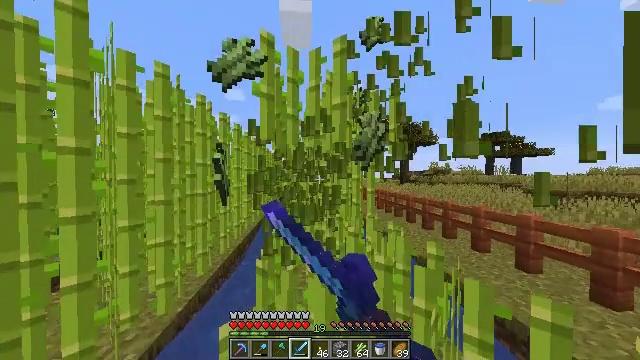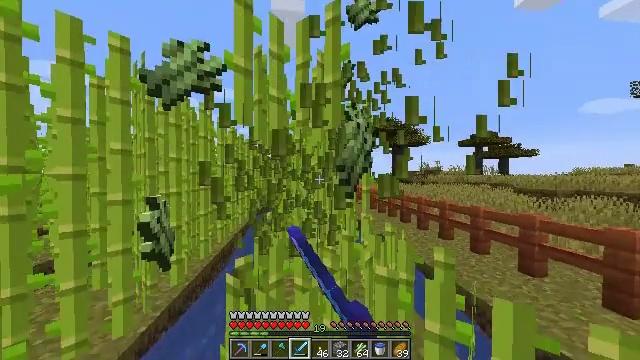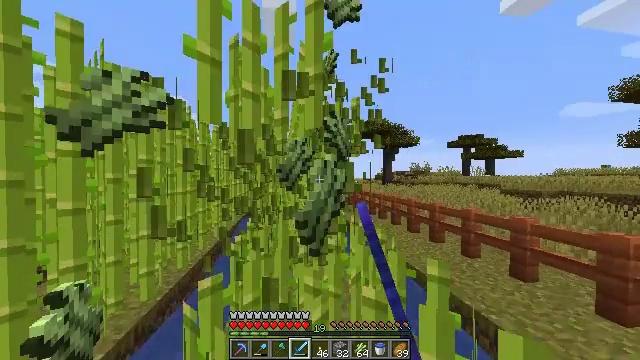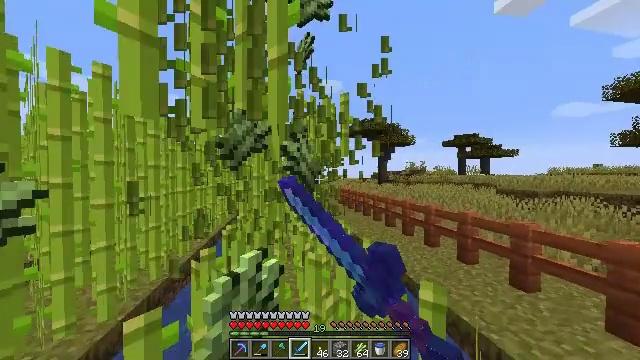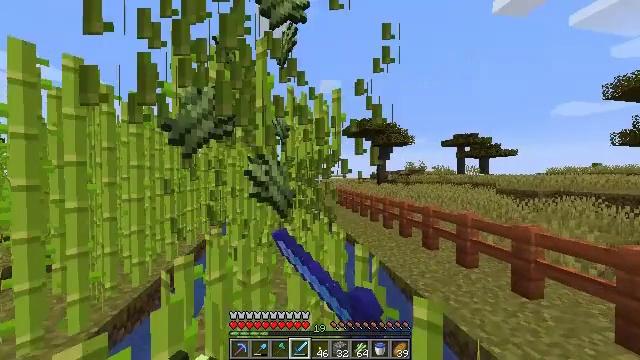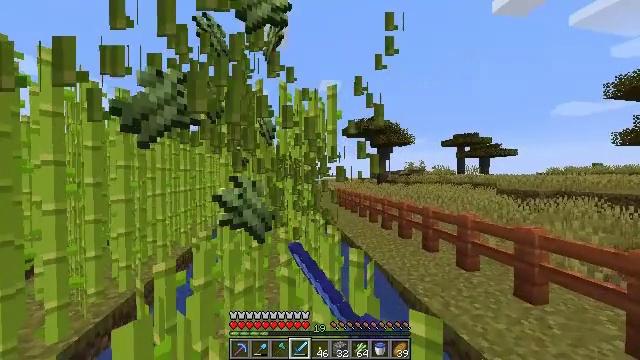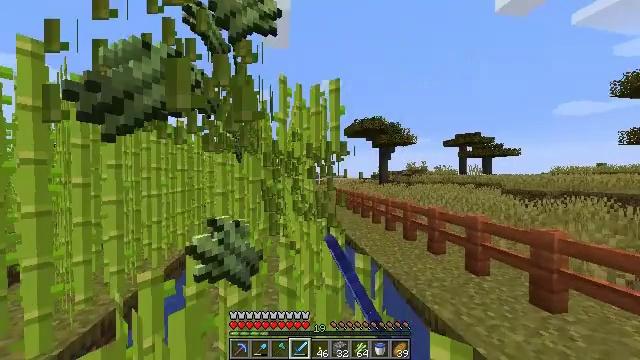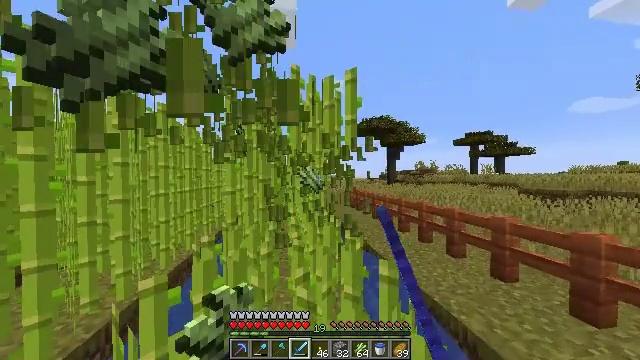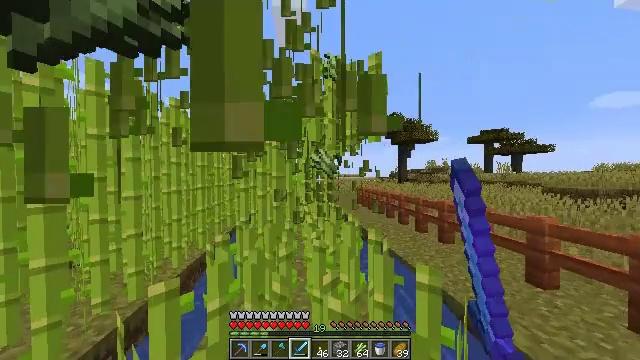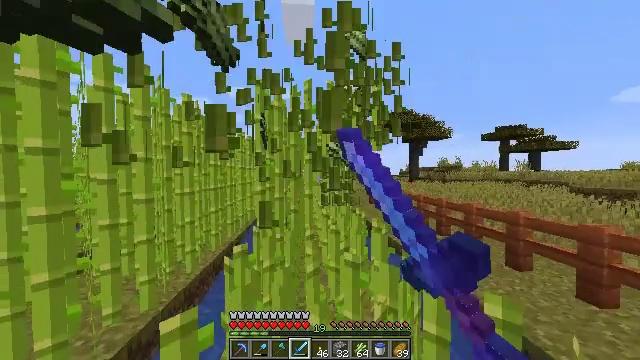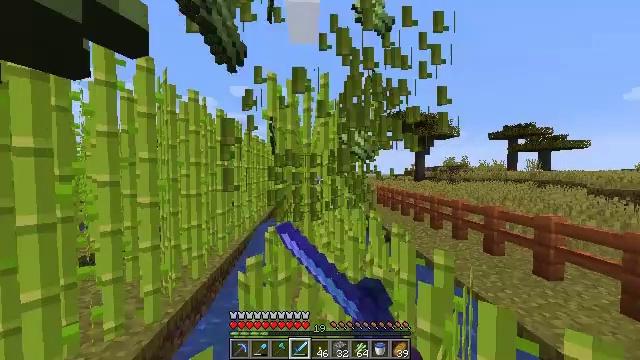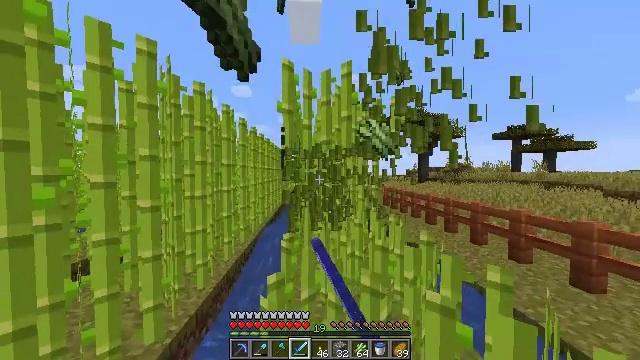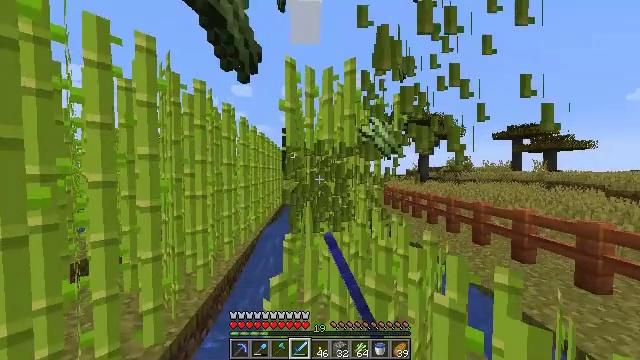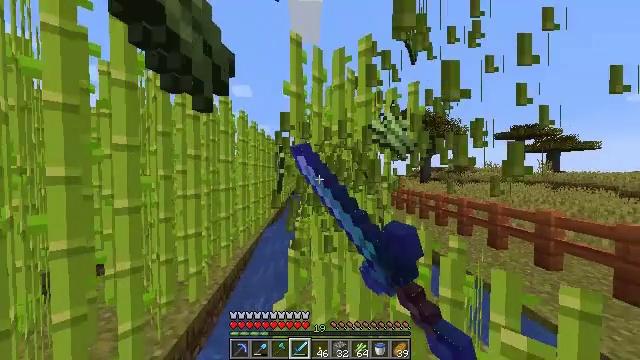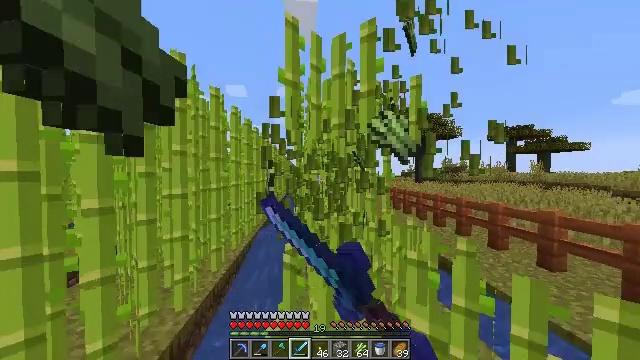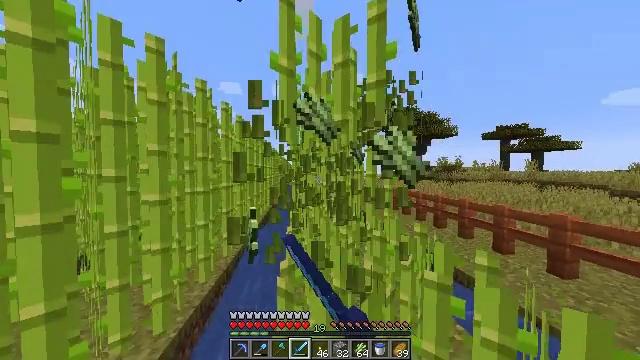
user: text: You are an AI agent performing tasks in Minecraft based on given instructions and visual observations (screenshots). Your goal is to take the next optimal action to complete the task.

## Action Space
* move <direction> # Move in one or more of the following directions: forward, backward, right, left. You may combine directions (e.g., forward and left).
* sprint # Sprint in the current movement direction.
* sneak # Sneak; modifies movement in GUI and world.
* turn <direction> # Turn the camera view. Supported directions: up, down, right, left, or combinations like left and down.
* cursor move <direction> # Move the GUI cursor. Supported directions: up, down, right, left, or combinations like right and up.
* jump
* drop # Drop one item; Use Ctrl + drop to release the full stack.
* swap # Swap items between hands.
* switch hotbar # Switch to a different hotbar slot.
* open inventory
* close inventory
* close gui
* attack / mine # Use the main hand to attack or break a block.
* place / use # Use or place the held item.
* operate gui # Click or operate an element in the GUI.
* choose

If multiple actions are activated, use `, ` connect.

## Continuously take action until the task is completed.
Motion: motion action
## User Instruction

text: Gather sugar cane for crafting.
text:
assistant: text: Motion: move forward and move right, sprint, turn right, attack / mine
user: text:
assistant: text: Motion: move forward and move right, sprint, turn right, attack / mine
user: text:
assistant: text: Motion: move forward and move right, sprint, attack / mine
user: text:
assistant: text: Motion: move forward and move right, sprint, attack / mine
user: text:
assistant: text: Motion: move forward and move left, sprint, attack / mine
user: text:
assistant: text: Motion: move forward and move left, sprint, attack / mine
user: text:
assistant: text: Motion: move forward and move left, sprint, turn left, attack / mine
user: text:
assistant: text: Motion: move forward and move left, sprint, turn left, attack / mine
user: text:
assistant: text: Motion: move forward and move left, sprint, turn left, attack / mine
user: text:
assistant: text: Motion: move forward and move left, sprint, attack / mine
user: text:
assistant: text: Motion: move forward and move left, sprint, attack / mine
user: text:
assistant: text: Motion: move forward, sprint, attack / mine
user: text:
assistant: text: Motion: move forward, sprint, attack / mine
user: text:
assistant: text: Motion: move forward, sprint, turn right, attack / mine
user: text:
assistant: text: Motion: move forward, sprint, turn right, attack / mine
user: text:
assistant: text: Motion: move forward, sprint, turn right, attack / mine
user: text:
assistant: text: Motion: move forward and move right, sprint, turn right, attack / mine
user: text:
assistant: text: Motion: move forward and move right, sprint, attack / mine
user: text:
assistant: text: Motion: move forward and move right, sprint, attack / mine
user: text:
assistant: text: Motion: move forward and move left, sprint, attack / mine
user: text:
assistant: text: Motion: move forward and move left, sprint, attack / mine
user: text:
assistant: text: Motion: move forward and move left, sprint, attack / mine
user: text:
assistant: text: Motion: move forward and move left, sprint, turn left, attack / mine
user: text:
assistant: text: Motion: move forward and move left, sprint, attack / mine
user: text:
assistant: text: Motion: move forward, sprint, attack / mine
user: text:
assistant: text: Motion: move forward, sprint, attack / mine
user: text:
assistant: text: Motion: move forward, sprint, attack / mine
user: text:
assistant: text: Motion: move forward, sprint, attack / mine
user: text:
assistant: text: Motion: move forward, sprint, attack / mine
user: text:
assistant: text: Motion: move forward and move right, sprint, attack / mine